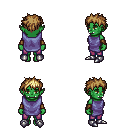
a pixel art fantasy rpg character, female body template, orc, green skin, chain tabard jacket, magenta pants, blonde bedhead hairstyle, cloth bracers, metal boots, four views (front, back, left, right), 2x2 character sprite sheet, small pixel art, hard edges, no anti-aliasing